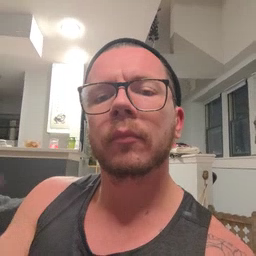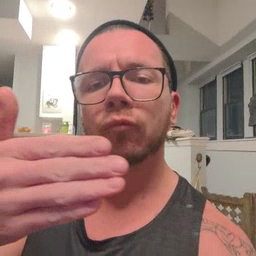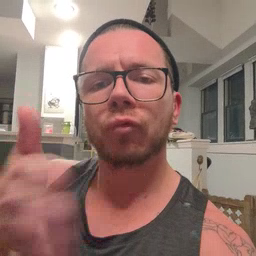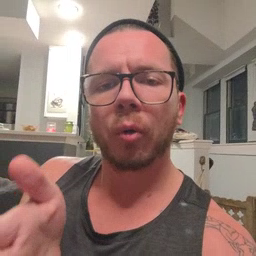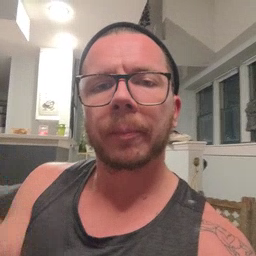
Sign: room